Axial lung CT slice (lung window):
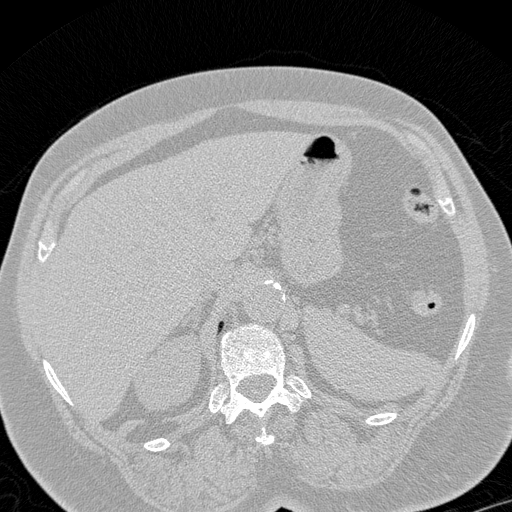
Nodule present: no